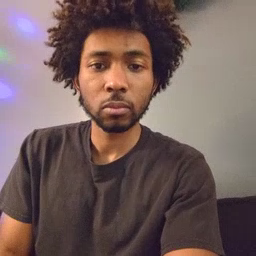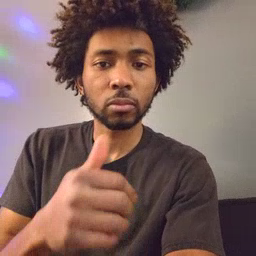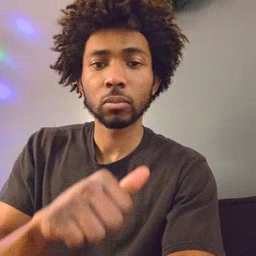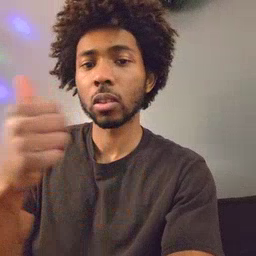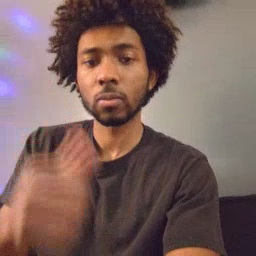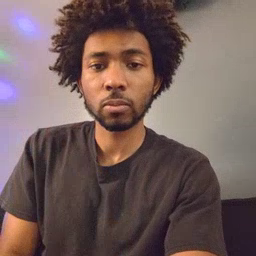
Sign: another